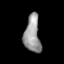
Tissue: lung
Cell type: Fibroblasts
Senescence score: 0.686
Nuclear area (px): 582
Mean DAPI intensity: 152.235